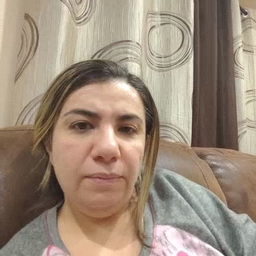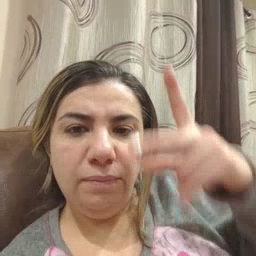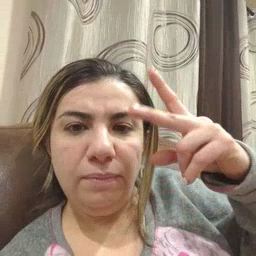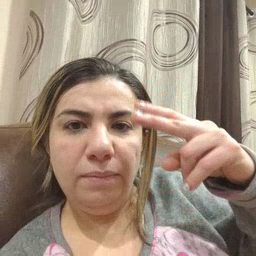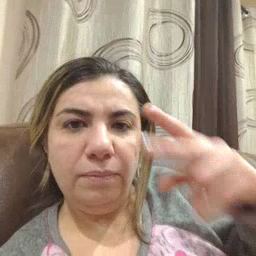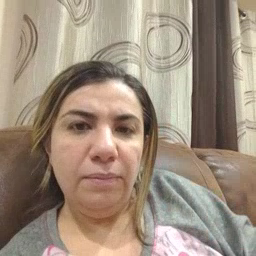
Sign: scissors